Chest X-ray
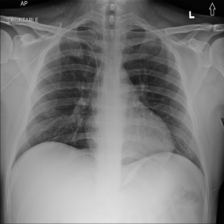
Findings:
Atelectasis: negative
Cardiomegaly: negative
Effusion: negative
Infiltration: negative
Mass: negative
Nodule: negative
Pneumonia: negative
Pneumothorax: negative
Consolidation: negative
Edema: negative
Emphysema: negative
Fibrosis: negative
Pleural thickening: negative
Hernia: negative